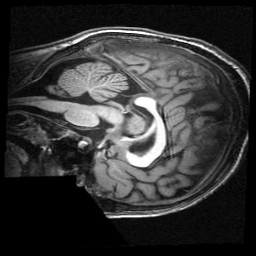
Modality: T1w
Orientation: sagittal
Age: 10
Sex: male
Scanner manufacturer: siemens
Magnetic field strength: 3 T
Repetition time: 2.3 s
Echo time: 0.00336 s